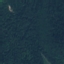
Land use / land cover: Forest